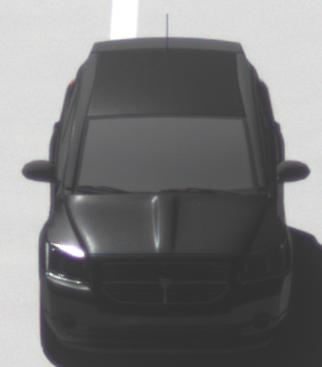
Make: Dodge
Model: Caliber 1.8
Detailed model: Caliber
Model produced from: 2006/06
Model produced until: 2009/03
Doors: 5
Color: black
Road condition: dry road
Daytime: morning or afternoon
Contrast: high contrast